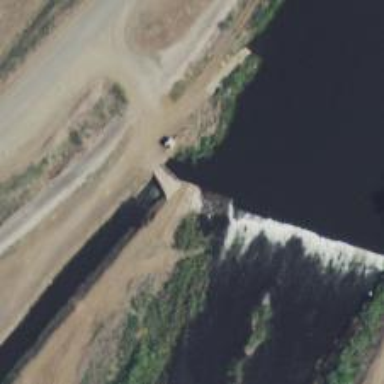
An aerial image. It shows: Dam across waterway.